CT reconstruction: convct
Segmentation target: spine
Patient: M, age 57
ISS stage: Stage 2
Metal implant: no
Axial slice:
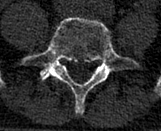
Sagittal slice:
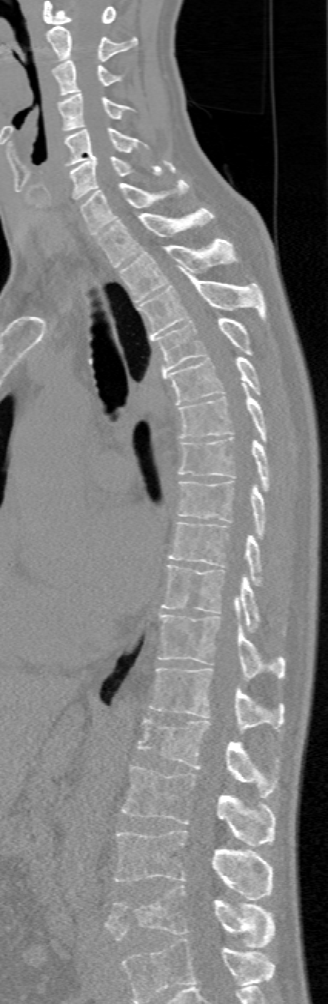